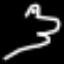
Label: frog